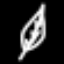
Label: leaf